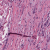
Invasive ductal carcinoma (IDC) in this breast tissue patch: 1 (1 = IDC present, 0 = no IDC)